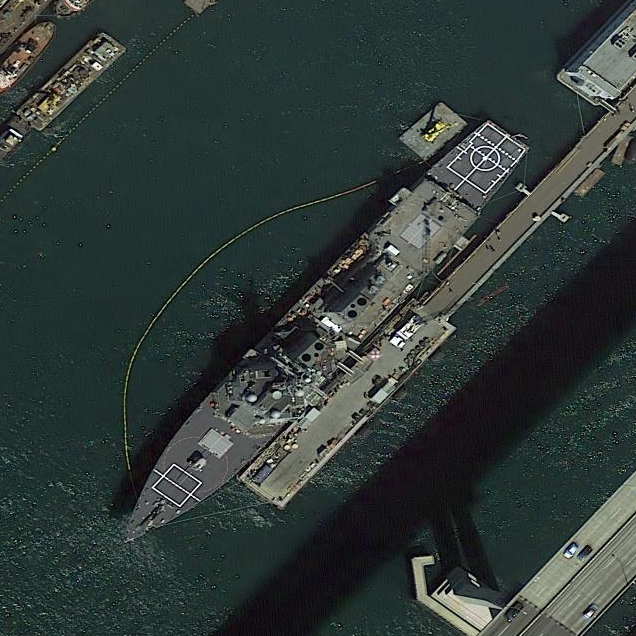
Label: destroyer